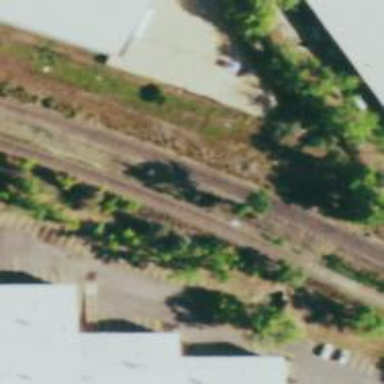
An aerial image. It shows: Railway siding with rails.